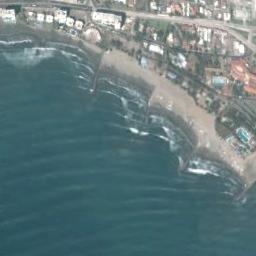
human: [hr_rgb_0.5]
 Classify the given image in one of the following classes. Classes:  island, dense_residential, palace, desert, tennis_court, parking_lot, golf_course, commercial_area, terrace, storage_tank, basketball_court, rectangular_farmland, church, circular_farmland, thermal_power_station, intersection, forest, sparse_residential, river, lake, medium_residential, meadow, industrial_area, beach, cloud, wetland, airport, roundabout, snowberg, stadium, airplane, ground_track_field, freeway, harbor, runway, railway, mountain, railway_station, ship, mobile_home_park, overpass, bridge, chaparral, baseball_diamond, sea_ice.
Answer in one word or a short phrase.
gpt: beach